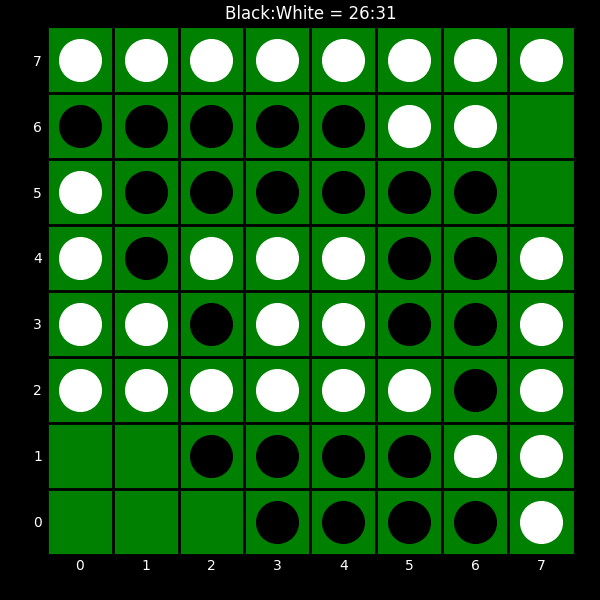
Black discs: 26
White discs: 31